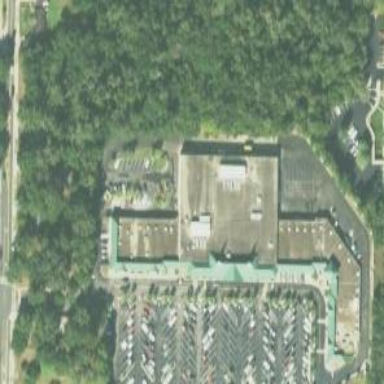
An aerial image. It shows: Supermarket.